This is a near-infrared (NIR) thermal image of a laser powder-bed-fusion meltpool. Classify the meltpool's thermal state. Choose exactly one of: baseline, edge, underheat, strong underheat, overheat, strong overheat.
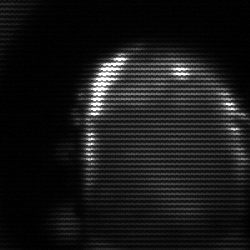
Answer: baseline